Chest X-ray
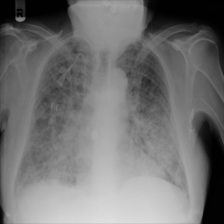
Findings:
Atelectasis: negative
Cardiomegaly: negative
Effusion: negative
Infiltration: positive
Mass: negative
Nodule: negative
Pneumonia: negative
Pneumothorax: negative
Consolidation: negative
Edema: negative
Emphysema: negative
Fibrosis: negative
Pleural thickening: negative
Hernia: negative